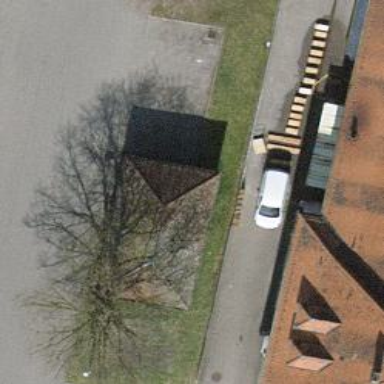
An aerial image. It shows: Shelter.